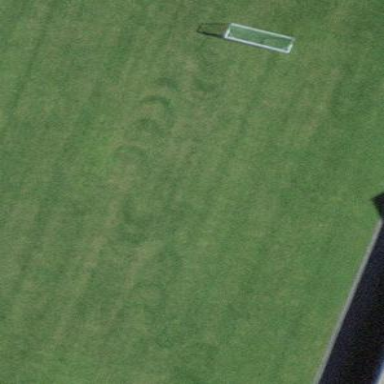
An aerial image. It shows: Soccer pitch with grass surface for leisure land.